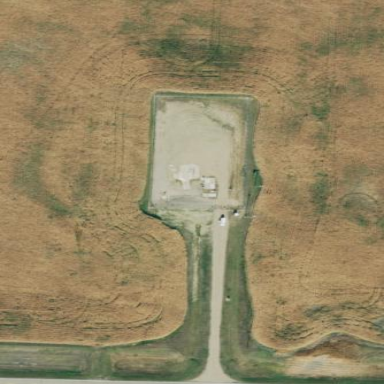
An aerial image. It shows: Military bunker enclosed by fence.